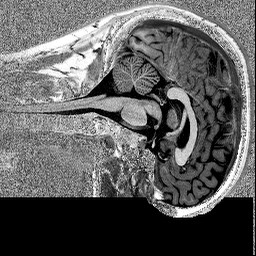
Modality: MP2RAGE
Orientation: sagittal
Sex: male